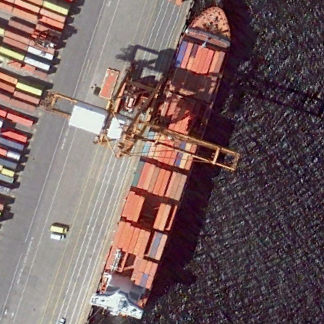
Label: civil